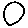
Label: circle